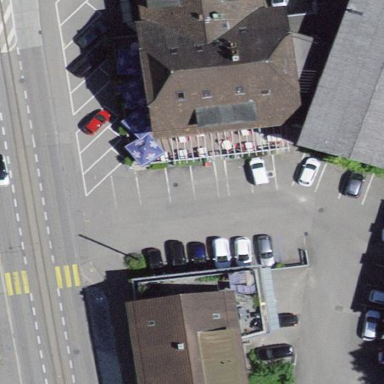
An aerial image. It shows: Restaurant in building.